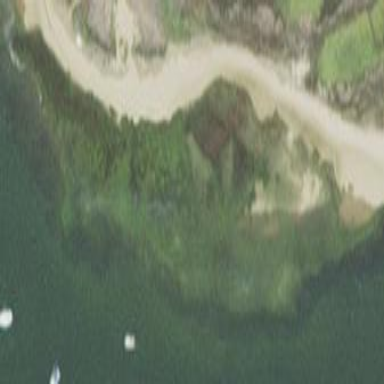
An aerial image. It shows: Sandy beach.